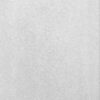
Label: dusty